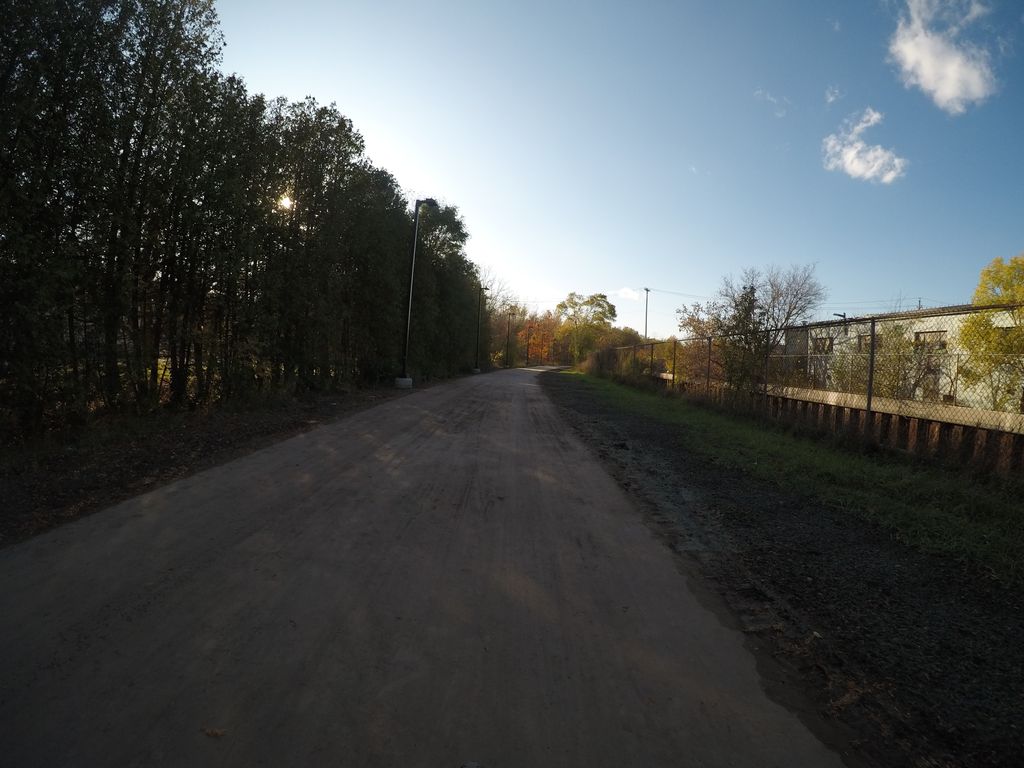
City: kitchener-waterloo